Interaction volume radius: 5 \u00c5
Interaction volume height: 15 \u00c5
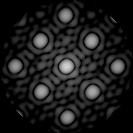
Disorder parameter: 0.06578